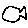
Label: fish